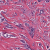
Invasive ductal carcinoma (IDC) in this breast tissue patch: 1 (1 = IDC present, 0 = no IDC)